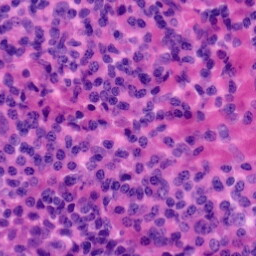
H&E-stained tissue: Tonsil